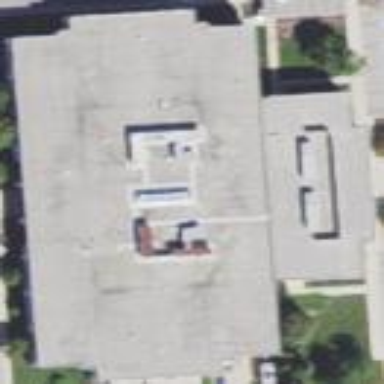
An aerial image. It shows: University building.